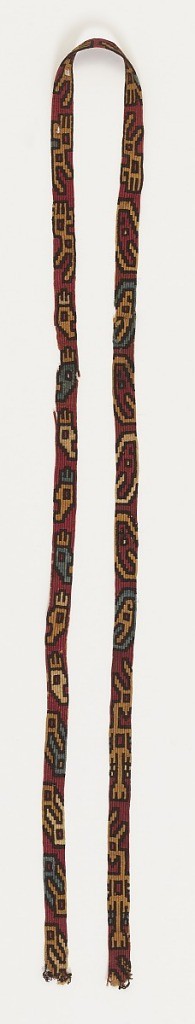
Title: Bands
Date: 800–1000
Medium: Material: cotton, wool Technique: tapestry weave, slit and single interlock
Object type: Band
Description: A) Narrow band patterned by birds and bird heads in yellow, ivory and blue. Outlined in black on a red background. B) Narrow band patterned by foxes, a bird and geometric shapes in yellow, ivory and blue, outlined in black on a red background.